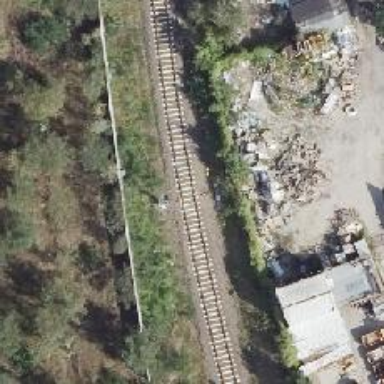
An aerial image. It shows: Railway signal.